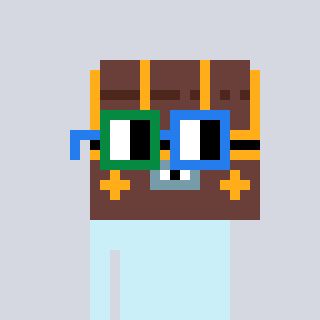
a pixel art character with square green and blue glasses, a treasure chest-shaped head and a orange-colored body on a cool background